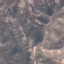
Label: HerbaceousVegetation